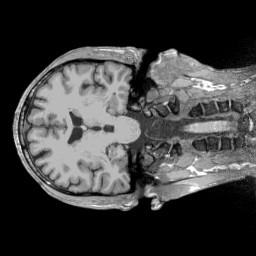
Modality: T1w
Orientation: axial